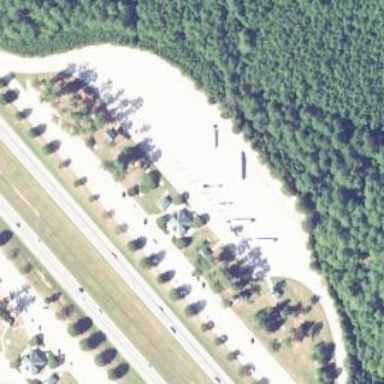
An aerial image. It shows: Rest area on the road.